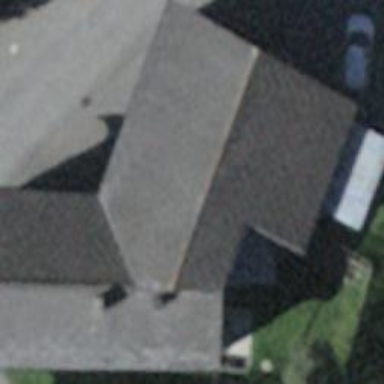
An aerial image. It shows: Building with tiled roof.